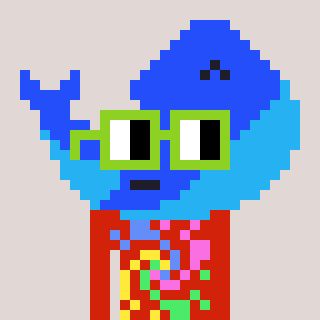
a pixel art character with square light green glasses, a whale-shaped head and a red-colored body on a warm background